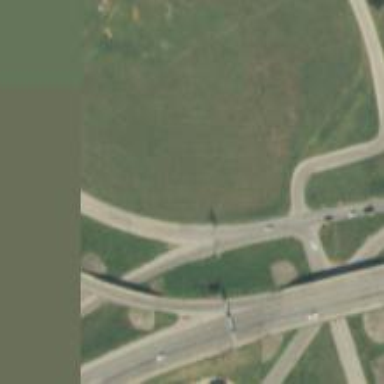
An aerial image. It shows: Secondary road with frontage road.